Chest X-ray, PA view. Patient: 44 years old, sex M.
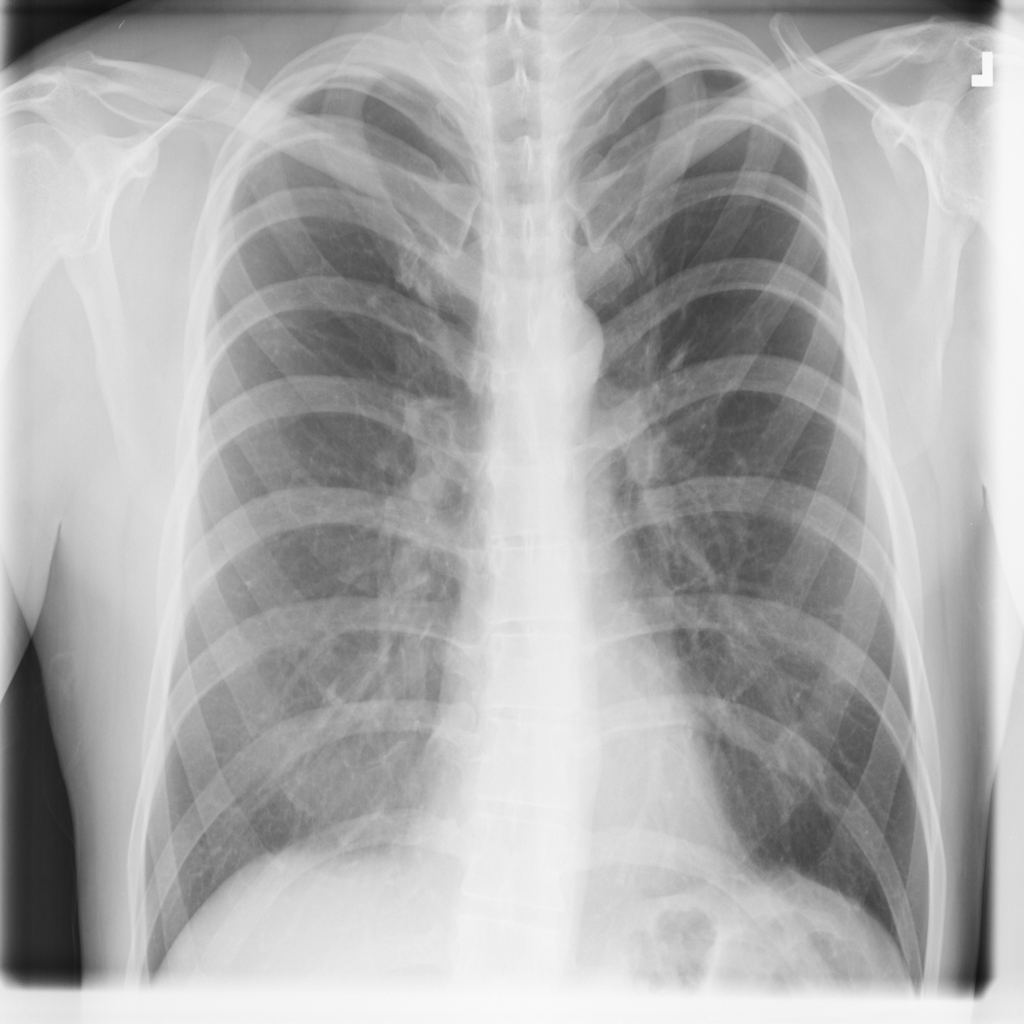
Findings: No Finding